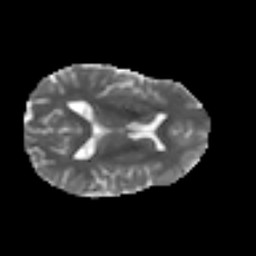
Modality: MD
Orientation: axial
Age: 40
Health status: ill
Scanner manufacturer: philips
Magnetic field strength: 3 T
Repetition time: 9 s
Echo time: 0.127 s